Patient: sex F, age 52
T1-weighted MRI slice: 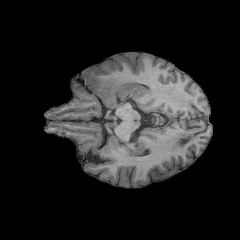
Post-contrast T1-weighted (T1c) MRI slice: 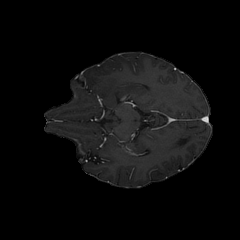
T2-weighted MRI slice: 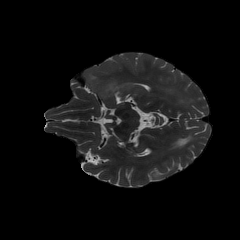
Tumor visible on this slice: yes
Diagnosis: Glioblastoma, IDH-wildtype
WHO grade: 4